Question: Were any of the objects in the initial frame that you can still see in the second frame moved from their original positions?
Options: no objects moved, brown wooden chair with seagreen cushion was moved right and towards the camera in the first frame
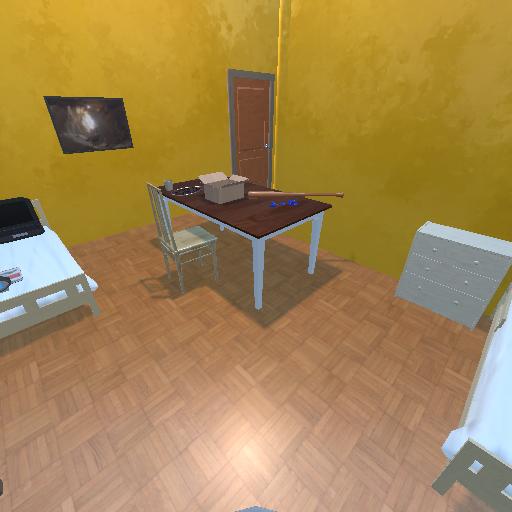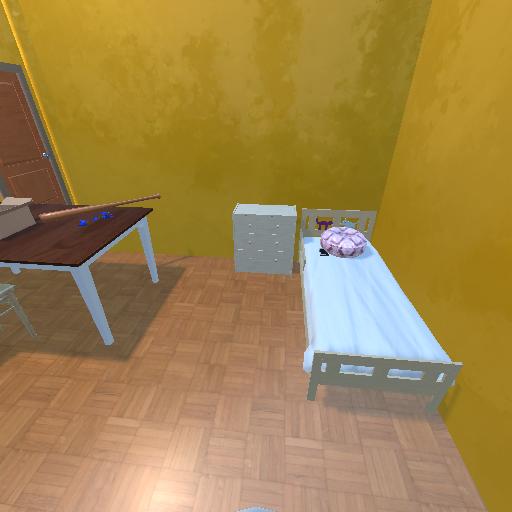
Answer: no objects moved